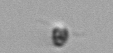
Label: Pyramimonas